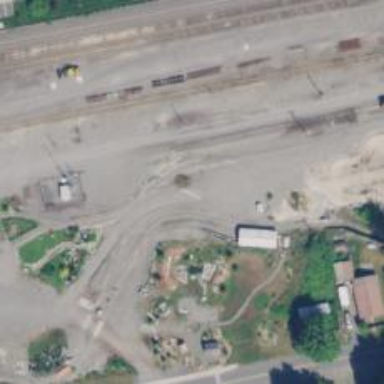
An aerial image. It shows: Miniature railway.